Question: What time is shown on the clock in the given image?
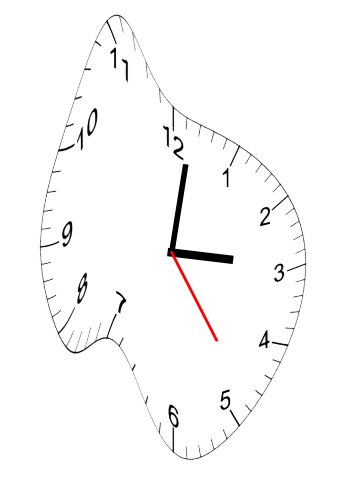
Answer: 03:01:24